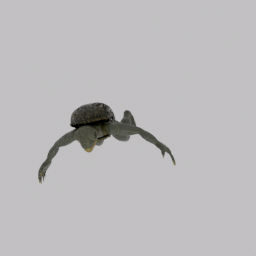
Label: animals